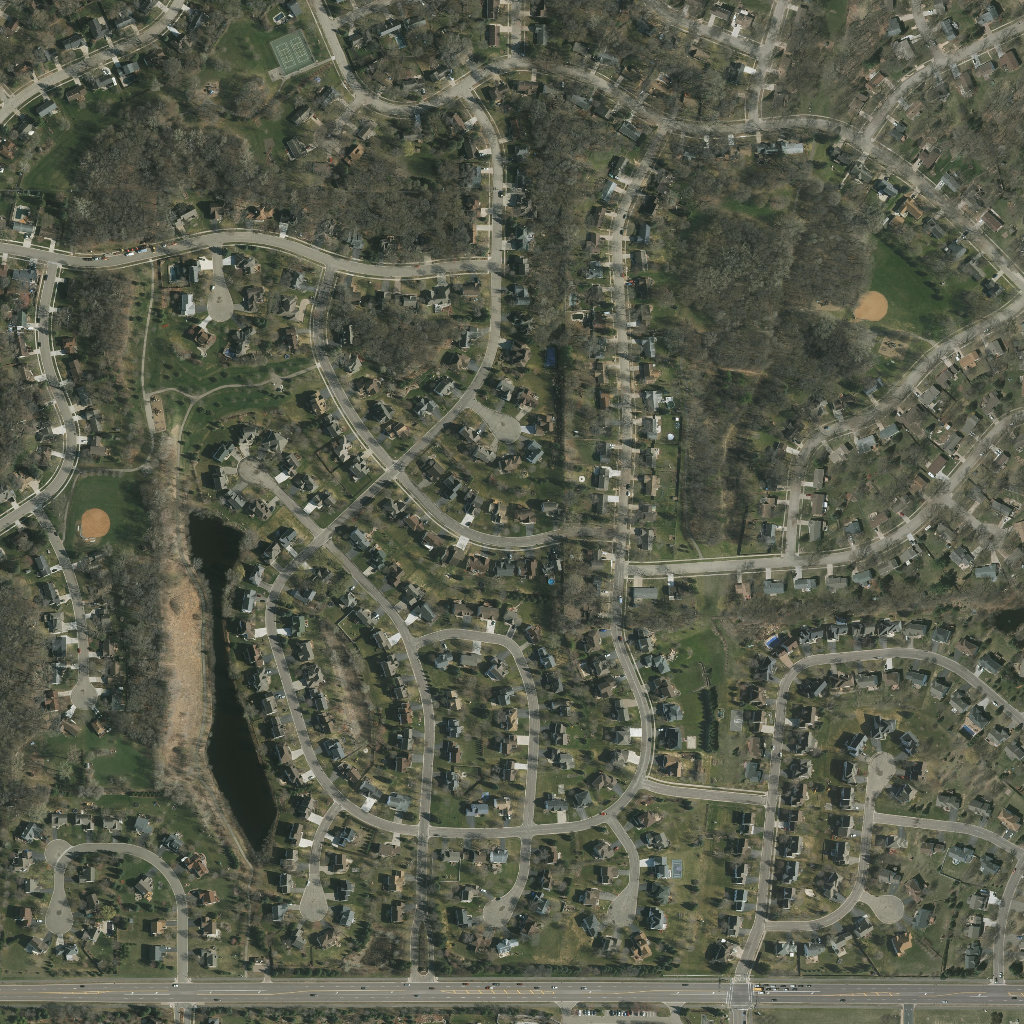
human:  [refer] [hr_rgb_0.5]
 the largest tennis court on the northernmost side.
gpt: <box>[[26, 3, 30, 7, 0]]</box>